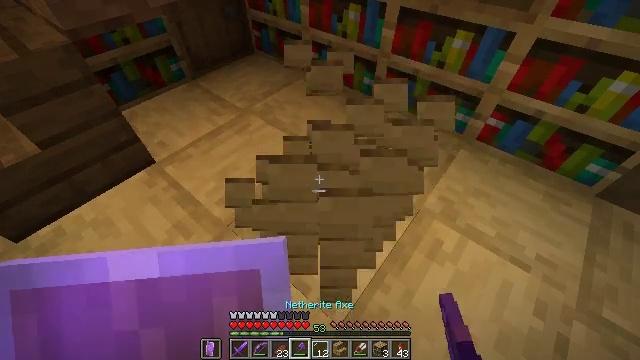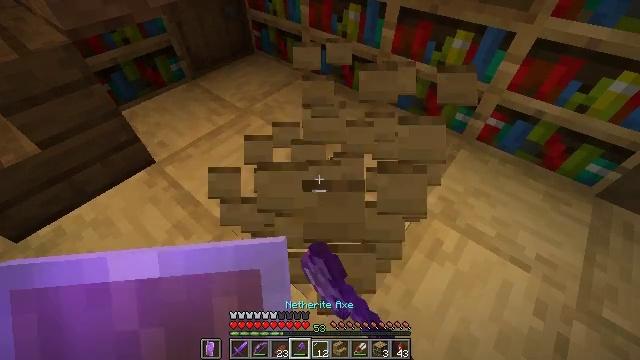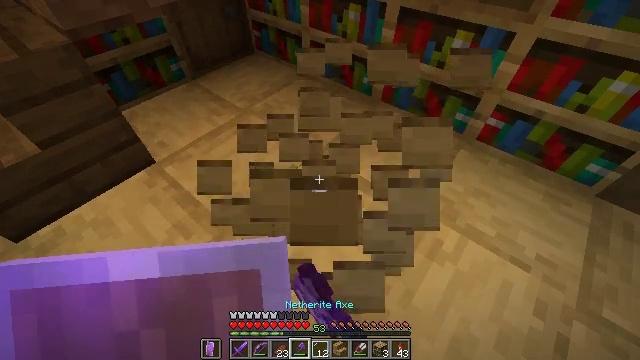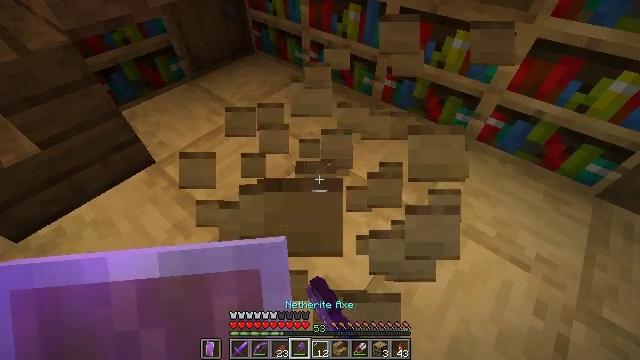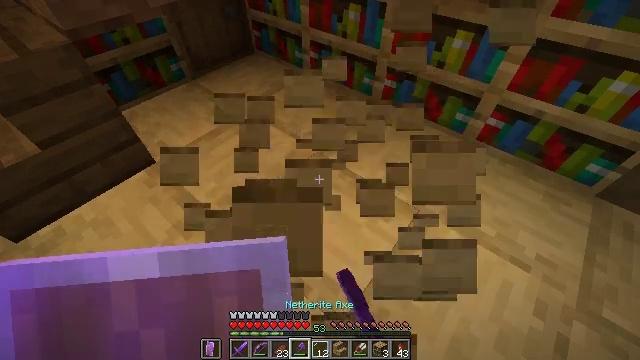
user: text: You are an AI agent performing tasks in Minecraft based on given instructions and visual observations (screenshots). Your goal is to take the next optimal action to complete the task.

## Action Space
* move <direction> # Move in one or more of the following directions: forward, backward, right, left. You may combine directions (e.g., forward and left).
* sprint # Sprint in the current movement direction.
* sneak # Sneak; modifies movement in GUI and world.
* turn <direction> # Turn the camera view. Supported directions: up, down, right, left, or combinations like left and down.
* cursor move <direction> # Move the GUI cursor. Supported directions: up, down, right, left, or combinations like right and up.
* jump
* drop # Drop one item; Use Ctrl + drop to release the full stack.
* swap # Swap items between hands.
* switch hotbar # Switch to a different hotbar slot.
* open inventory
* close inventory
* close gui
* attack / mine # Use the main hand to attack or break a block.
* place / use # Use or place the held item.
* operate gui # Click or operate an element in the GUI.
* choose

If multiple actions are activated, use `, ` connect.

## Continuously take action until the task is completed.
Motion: motion action
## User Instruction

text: Attack the oak stairs to recycle them.
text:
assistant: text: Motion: attack / mine
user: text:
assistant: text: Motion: no_op
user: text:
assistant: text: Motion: no_op
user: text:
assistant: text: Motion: no_op
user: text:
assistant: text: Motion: no_op